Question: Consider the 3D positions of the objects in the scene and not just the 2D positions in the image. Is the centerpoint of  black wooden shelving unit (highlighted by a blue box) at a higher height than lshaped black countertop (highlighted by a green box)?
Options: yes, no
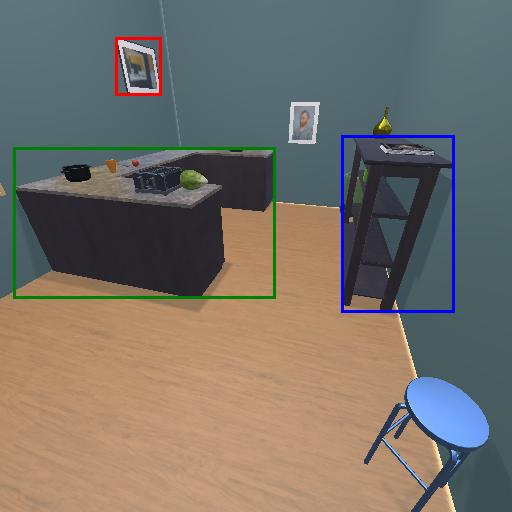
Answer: yes